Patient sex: F
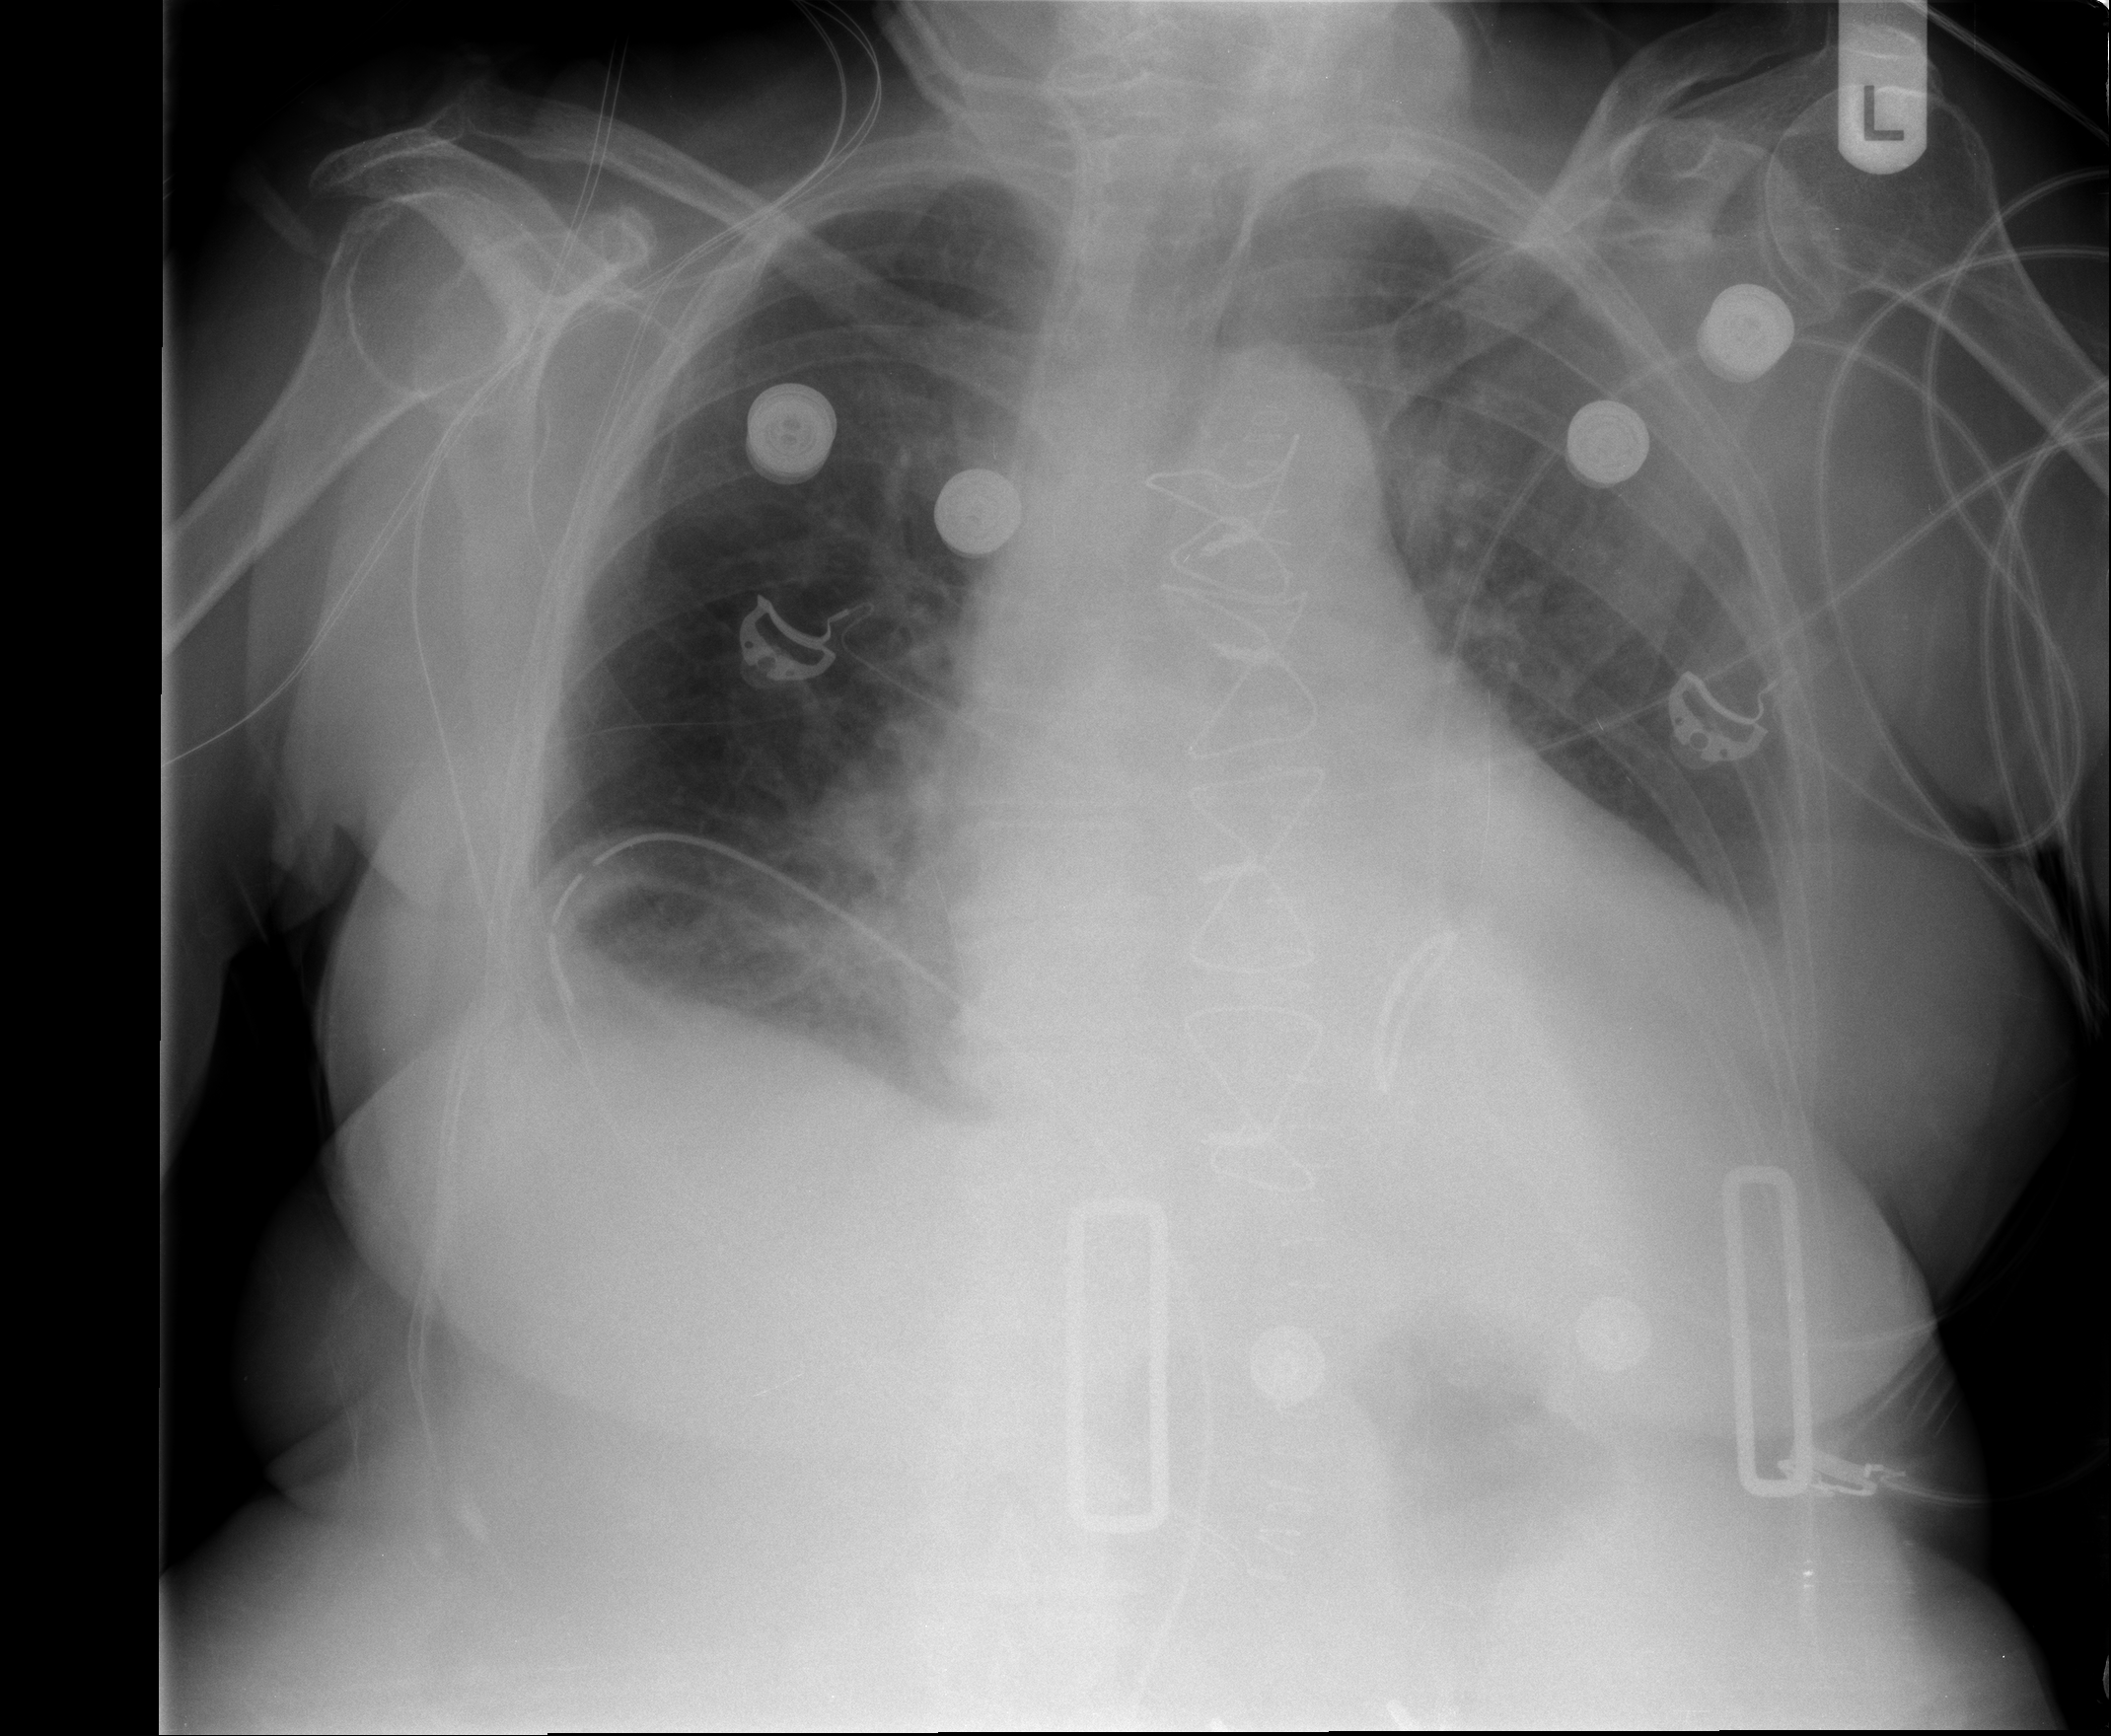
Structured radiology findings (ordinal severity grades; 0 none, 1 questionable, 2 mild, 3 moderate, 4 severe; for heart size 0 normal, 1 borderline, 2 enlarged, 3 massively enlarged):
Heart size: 2
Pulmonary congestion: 2
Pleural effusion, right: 1
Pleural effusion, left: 1
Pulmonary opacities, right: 0
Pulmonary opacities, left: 0
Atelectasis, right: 0
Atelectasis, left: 2